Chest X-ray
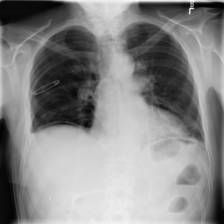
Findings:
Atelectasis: negative
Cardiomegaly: negative
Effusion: negative
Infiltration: negative
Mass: negative
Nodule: negative
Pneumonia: negative
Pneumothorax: negative
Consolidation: negative
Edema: negative
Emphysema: negative
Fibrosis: negative
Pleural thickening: negative
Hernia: negative